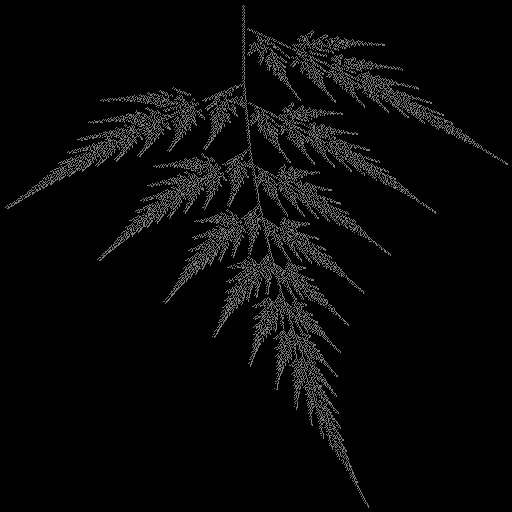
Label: spleenwort_fern